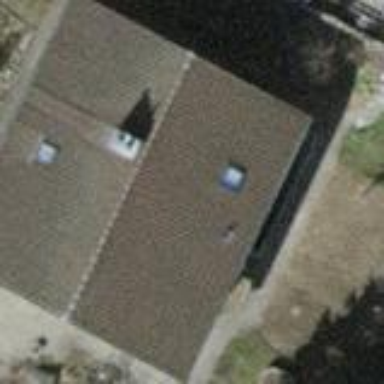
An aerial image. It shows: Detached building.